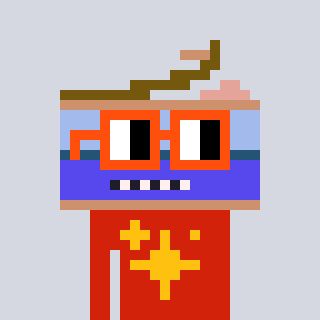
a pixel art character with square orange glasses, a canned ham-shaped head and a red-colored body on a cool background